Question: I'm trying to configue QtCreator with no success. I want to open an existing project. When I try to compile and run it, I get only empty black console. It looks like it compiles fine but no output.
I've installed this 32bit version:
> Qt 5.2.0 for Windows 32-bit (MinGW 4.8, OpenGL, 689 MB) (Info)

When I start a new project, QtCreator wants me to run cmake. When It's done, it works fine. I can also build HelloWorld with "g++ main.cpp"
Can anyone tell me what should I do step by step? I ran out of strength. I don't know why it doesn't work.
---
I think it is not very important, but I'm using Win7 64bit. First, I tried to install 64bit QtCreator:
> Qt 5.2.0 for Windows 64-bit (VS 2012, OpenGL, 589 MB) (Info)
But I had some problems with compilers. It looked like I didn't have them installed. I also tried an online installer and now this 32bit version. Always same result.
I found out something. This works:
ComputerGraphics.pro
'''
TEMPLATE = app
CONFIG += console
CONFIG -= app_bundle
CONFIG -= qt
INCLUDEPATH += C:/Users/user/Desktop/projekty/PocitacovaGrafika2/opencv/include
LIBS += -LC:\\Users\user\\Desktop\\projekty\\PocitacovaGrafika2\\opencv\\bin \
libopencv_core246d \
libopencv_highgui246d \
libopencv_imgproc246d \
SOURCES += main.cpp \
'''
and main.cpp
'''
#include <iostream>
int main(){
std::cout << "Hello";
return 0;
}
'''
This even doesn't print Hello (.pro is the same as previously):
'''
#include <iostream>
int main(){
std::cout << "Hello";
IplImage* img = cvLoad("Desert.jpg",1);
cvShowImage("img",img);
cvWaitKey(0);
return 0;
}
'''
In debug, it complains:
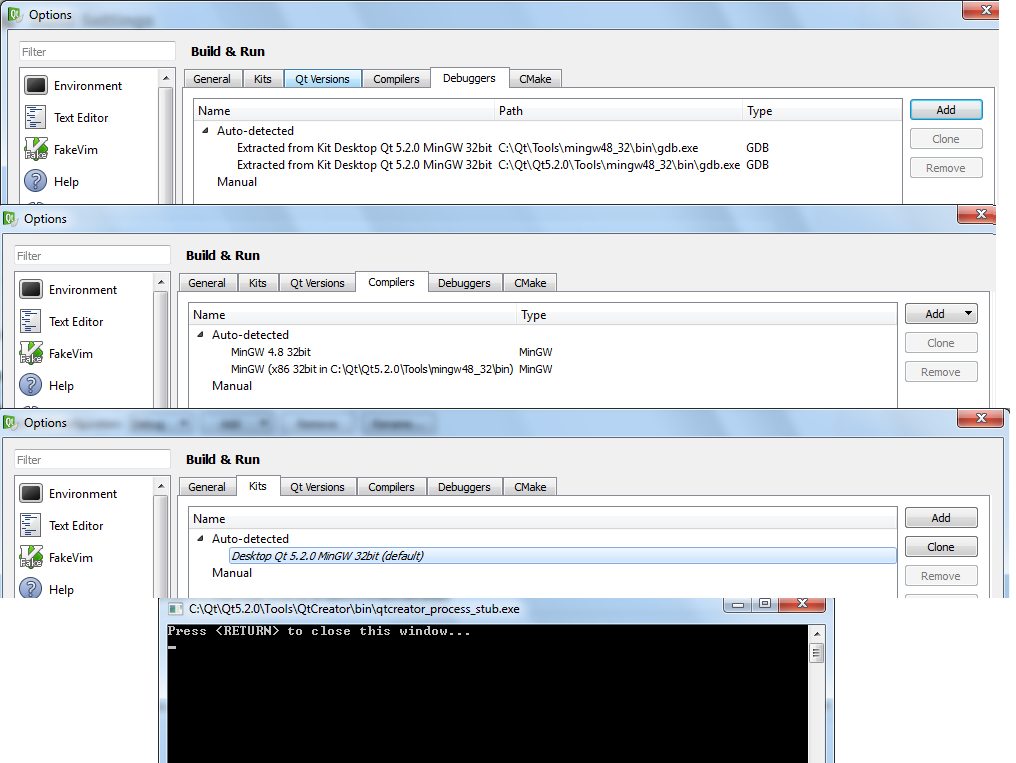
Answer: My solution:
I've gone through my own tutorial on how to compile opencv for qt-creator with cmake here:
<URL>
(but using the latest opencv 2.4.8)
I created a folder on desktop.
I went into newly created and copied a folder into the opencv on the desktop.
I continued into directory: and copied both and into opencv on the desktop.
I moved the directory into a working directory of my project.
i.e cut: desktop/opencv; paste: somepath/myQtProject/
My .pro contains a reference like this:
'''
INCLUDEPATH += C:/Users/user/Desktop/projekty/PocitacovaGrafika2/opencv/include
LIBS += -LC:\Users\user\Desktop\projekty\PocitacovaGrafika2\opencv\bin libopencv_core248d libopencv_highgui248d libopencv_imgproc248d '''
And in the main.cpp just '#include "opencv2/opencv.hpp"'
PS: I hope this will also help somebody else.